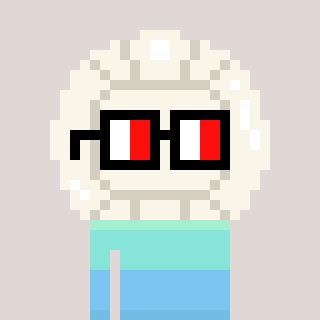
a pixel art character with square glasses with black frames and red eyes, a volleyball-shaped head and a grayscale-colored body on a warm background